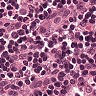
Metastatic tissue present: no